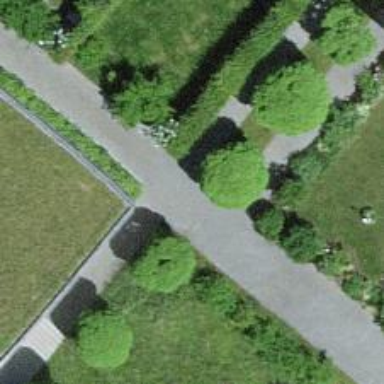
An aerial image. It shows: Footway made of paving stones.